Field crop: maize
Growth stage: 2
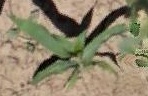
Species: maize